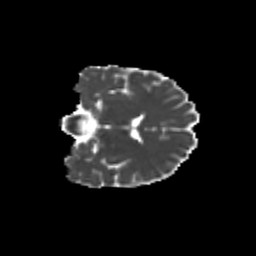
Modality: MD
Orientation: coronal
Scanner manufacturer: siemens
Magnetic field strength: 3 T
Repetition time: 9.2 s
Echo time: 0.084 s